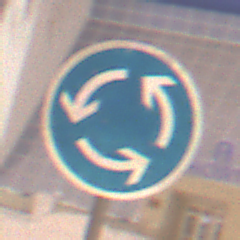
Verkehrszeichen: Kreisverkehr
Umgebung: Outdoor, Urban
Tageszeit: Night
Wetter: Overcast
Licht: Artificial
Jahreszeit: Winter
Kontrast: MediumContrast